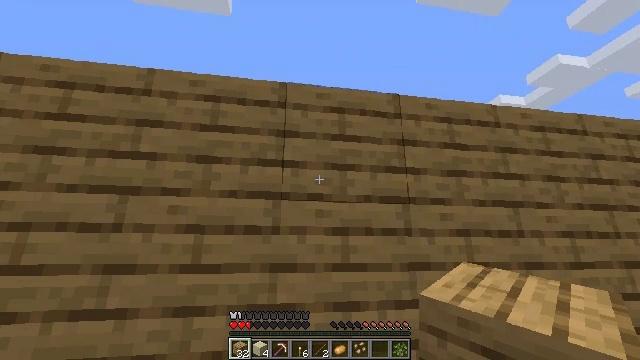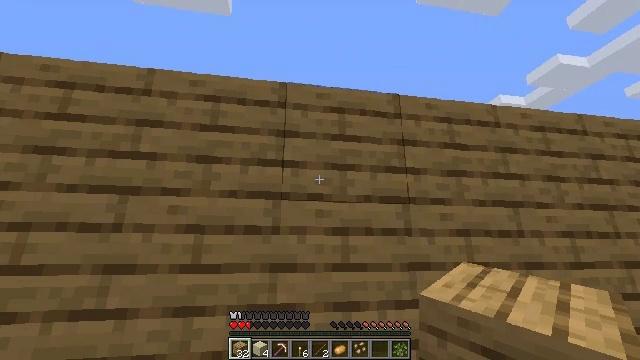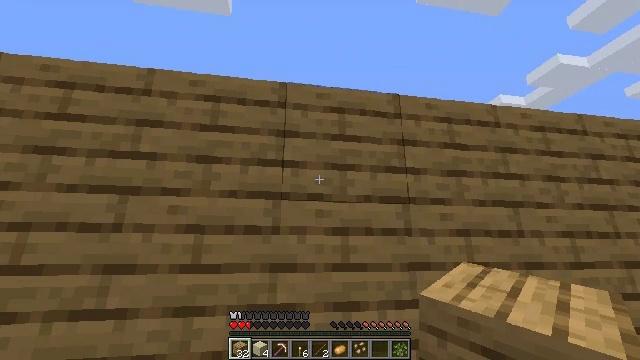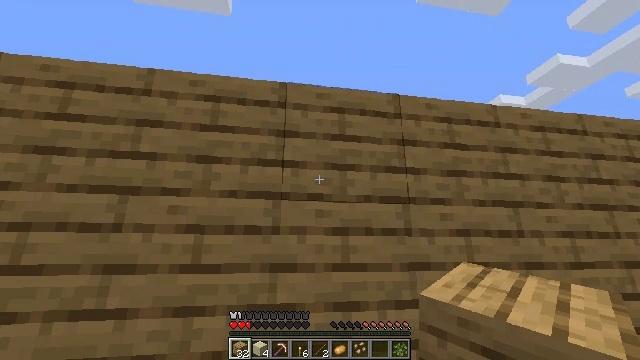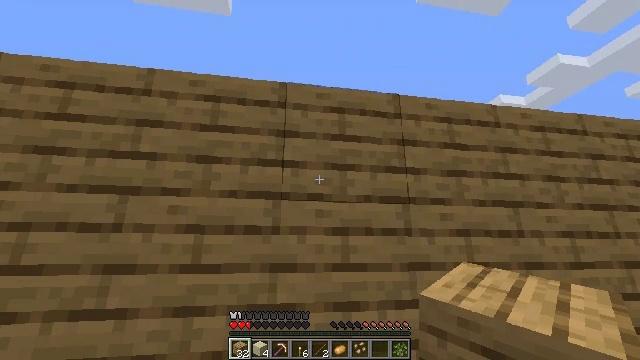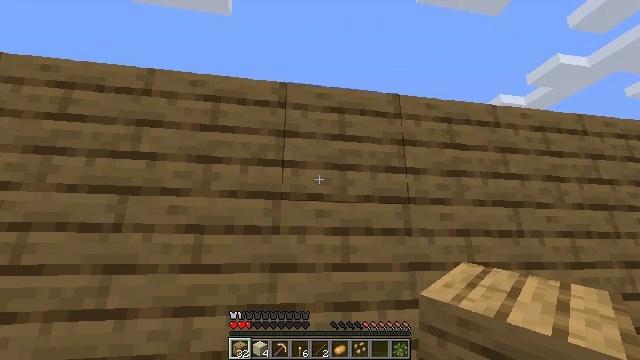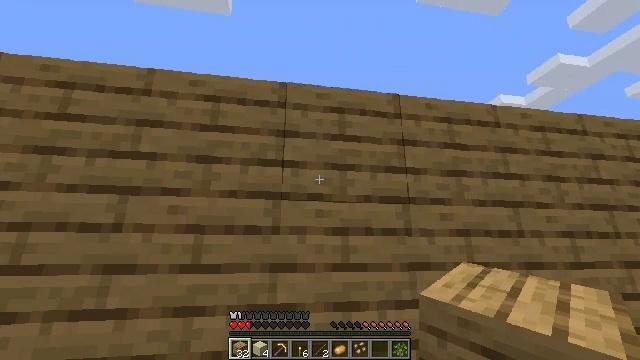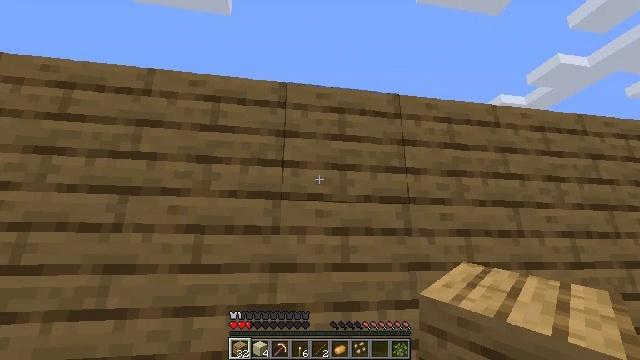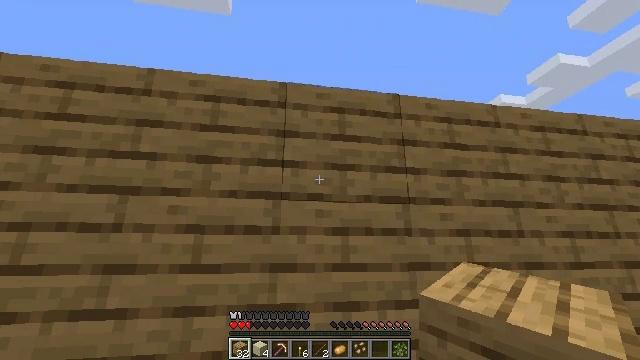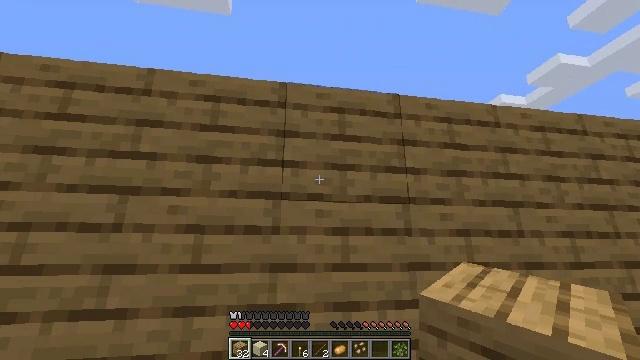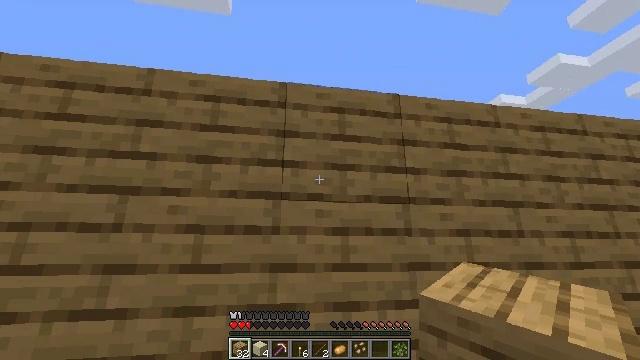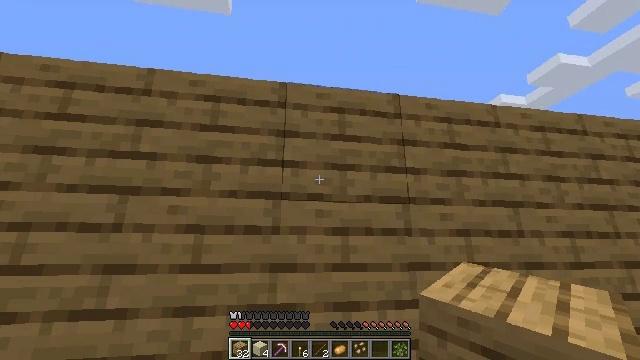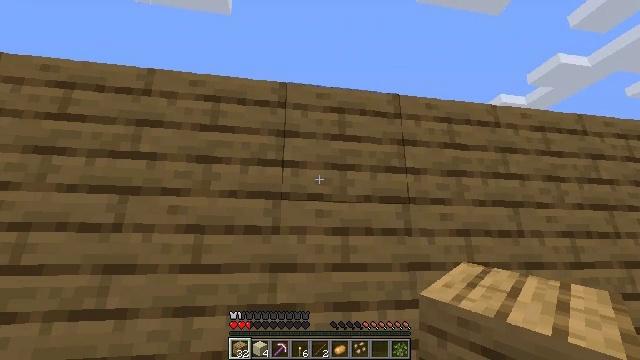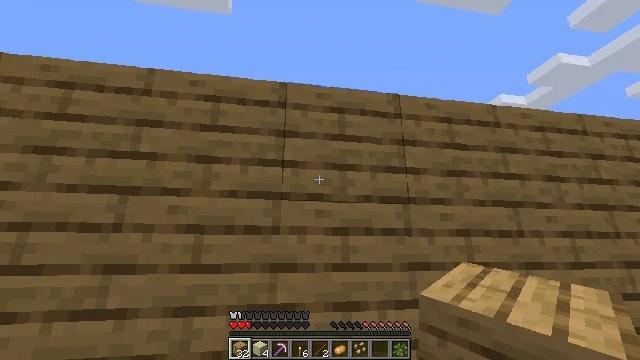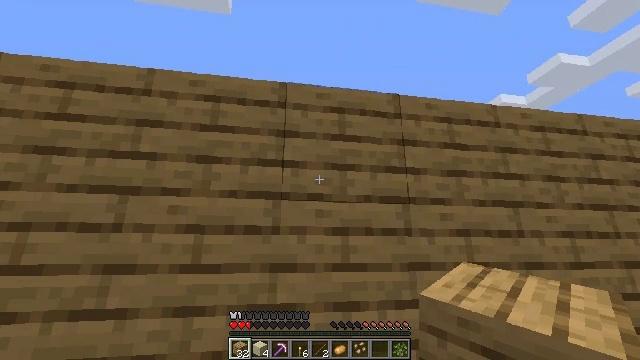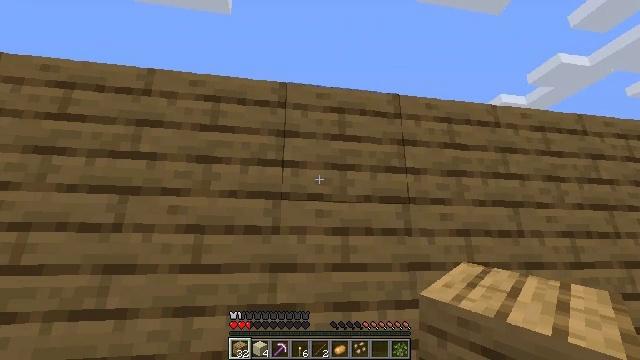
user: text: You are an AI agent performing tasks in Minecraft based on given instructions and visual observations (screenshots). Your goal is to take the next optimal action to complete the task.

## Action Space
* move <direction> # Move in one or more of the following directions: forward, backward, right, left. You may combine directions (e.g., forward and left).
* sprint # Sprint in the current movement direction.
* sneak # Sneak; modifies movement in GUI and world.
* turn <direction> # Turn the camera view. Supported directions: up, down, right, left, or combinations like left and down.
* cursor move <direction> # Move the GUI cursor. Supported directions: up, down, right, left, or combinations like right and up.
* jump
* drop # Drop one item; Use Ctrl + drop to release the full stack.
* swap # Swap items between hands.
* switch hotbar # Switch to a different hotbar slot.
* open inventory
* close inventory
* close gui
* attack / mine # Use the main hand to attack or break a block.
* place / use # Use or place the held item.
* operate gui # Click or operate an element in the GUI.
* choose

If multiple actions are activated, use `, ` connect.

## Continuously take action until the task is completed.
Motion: motion action
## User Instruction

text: Collect the oak planks from the structure.
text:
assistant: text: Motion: no_op
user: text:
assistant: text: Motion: no_op
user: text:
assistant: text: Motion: no_op
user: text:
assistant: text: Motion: no_op
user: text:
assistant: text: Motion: no_op
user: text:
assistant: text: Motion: no_op
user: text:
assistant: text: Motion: no_op
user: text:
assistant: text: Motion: no_op
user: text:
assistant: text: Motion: no_op
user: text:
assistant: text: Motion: no_op
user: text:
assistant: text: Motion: no_op
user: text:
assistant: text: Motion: no_op
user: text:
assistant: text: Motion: no_op
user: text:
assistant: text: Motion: no_op
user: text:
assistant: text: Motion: no_op
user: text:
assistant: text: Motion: no_op
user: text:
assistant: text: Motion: no_op
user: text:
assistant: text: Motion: no_op
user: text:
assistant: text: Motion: no_op
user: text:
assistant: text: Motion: no_op
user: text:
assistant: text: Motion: no_op
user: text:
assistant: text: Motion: no_op
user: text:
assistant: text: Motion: no_op
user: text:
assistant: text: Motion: no_op
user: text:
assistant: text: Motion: turn left
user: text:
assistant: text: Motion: turn left
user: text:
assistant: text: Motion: no_op
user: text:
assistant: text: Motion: no_op
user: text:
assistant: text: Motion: no_op
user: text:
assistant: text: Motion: no_op